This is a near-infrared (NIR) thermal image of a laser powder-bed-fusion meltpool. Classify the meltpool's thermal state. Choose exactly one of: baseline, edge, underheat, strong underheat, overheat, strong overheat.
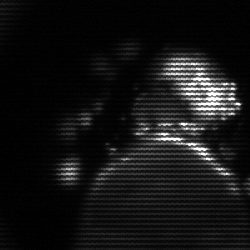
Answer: baseline